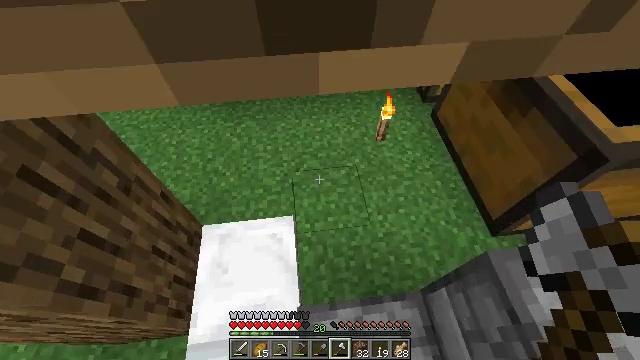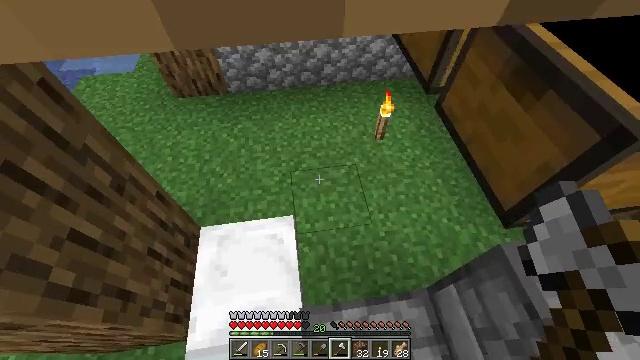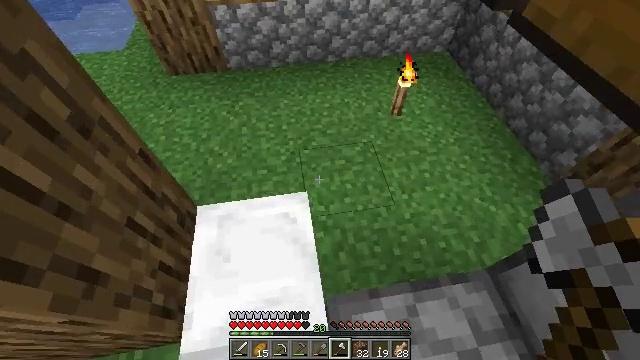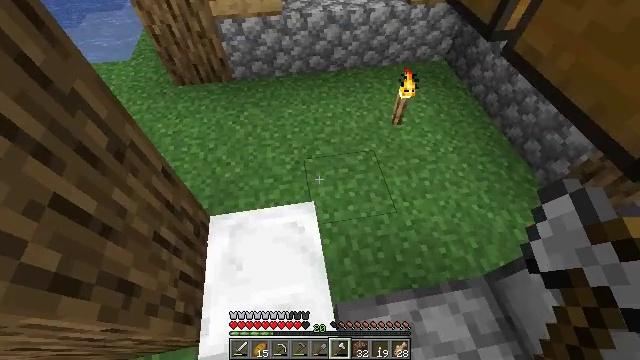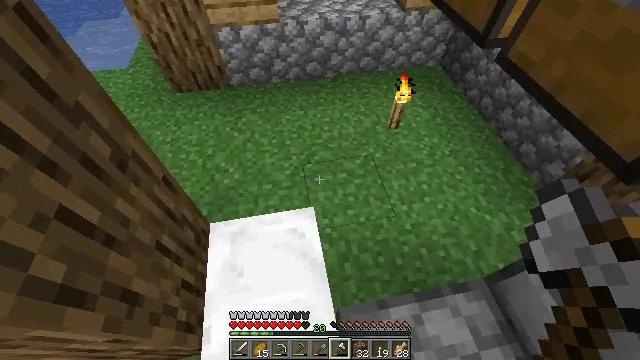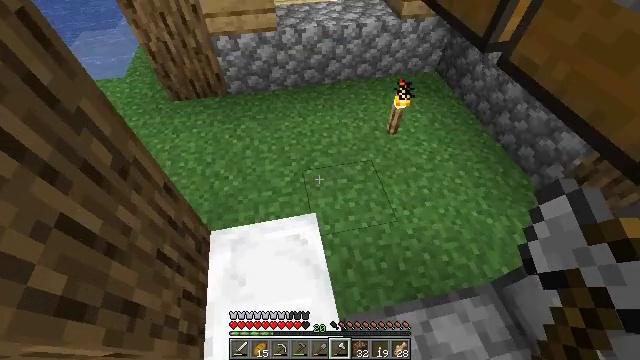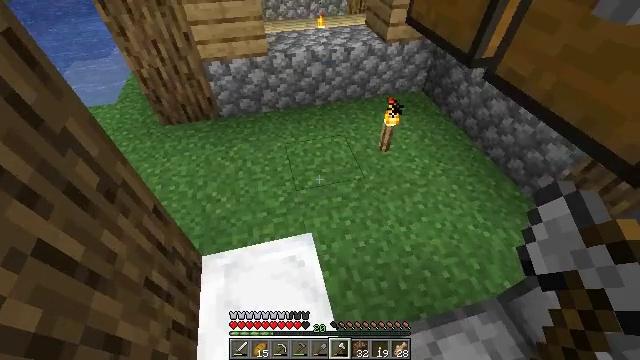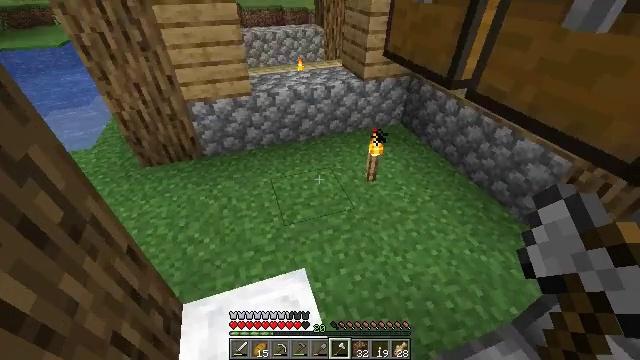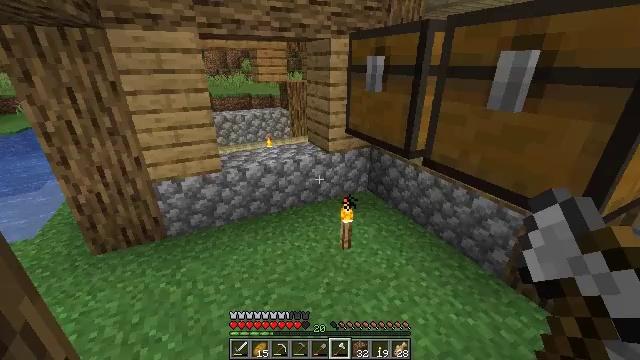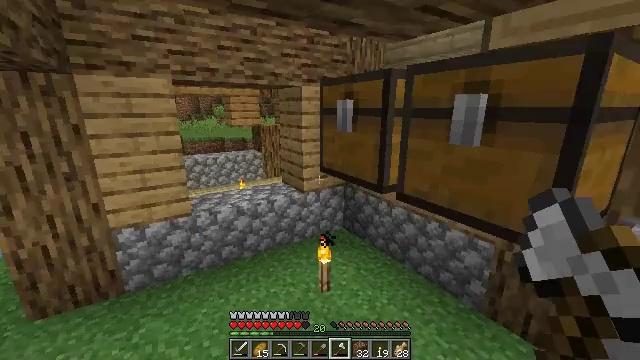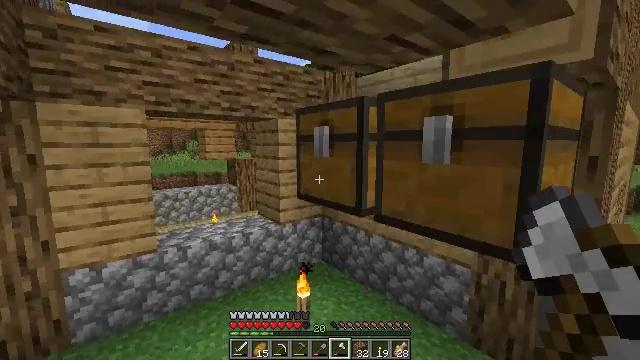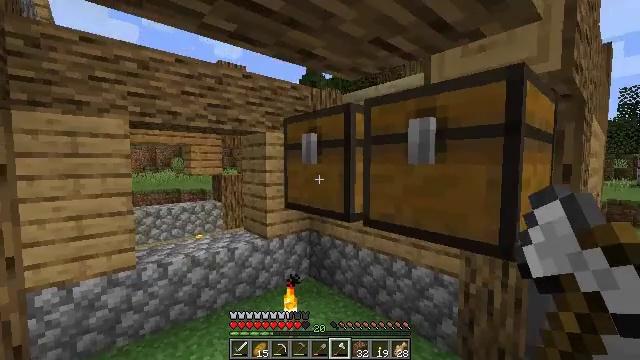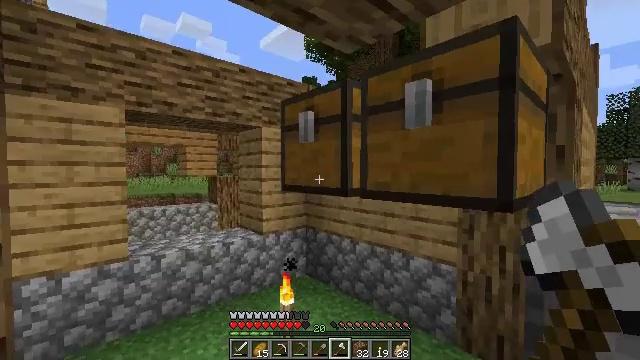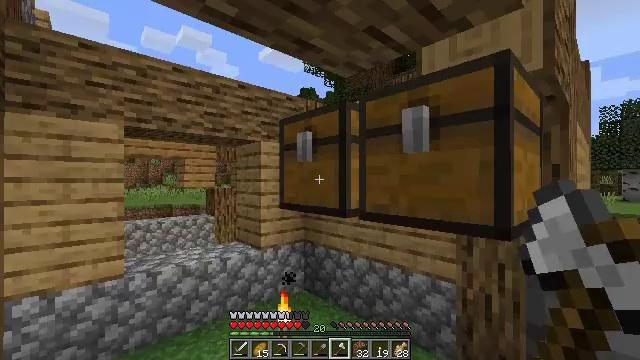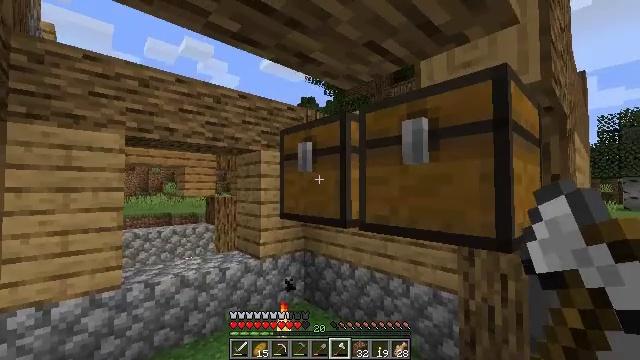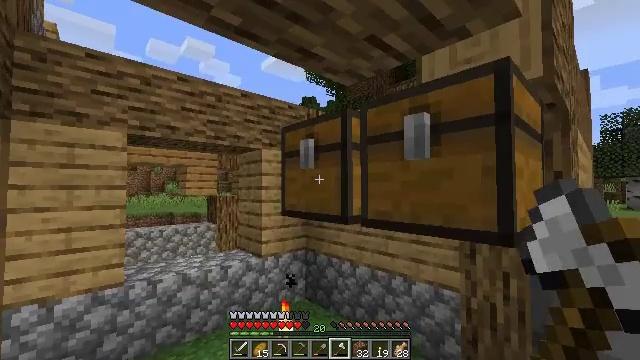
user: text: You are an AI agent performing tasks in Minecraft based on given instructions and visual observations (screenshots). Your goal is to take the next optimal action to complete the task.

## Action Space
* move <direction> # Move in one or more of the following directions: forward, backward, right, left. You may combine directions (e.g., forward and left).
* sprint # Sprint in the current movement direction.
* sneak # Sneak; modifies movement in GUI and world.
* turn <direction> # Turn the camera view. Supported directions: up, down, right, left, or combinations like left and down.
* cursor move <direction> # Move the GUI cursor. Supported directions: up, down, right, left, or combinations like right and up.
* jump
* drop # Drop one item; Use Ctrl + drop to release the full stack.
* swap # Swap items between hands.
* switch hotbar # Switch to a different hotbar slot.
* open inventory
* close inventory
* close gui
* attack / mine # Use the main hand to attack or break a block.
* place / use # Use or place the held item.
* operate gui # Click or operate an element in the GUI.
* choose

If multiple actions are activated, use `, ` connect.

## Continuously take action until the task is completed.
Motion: motion action
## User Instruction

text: Open your crafting grid to make bone meal.
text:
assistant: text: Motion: move forward, turn right
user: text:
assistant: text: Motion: move forward
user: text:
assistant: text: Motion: no_op
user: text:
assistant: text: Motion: turn right
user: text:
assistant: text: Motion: turn right and up
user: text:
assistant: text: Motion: turn right and up
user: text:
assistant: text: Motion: turn right and up
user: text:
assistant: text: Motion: turn right and up
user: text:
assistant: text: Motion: turn right and up
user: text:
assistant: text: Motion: turn right and up
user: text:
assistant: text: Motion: turn right and up
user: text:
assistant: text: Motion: turn up
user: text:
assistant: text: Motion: turn up
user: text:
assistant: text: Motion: turn up
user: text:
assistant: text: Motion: use / place
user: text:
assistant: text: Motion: use / place
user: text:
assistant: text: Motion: use / place
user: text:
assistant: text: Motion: use / place
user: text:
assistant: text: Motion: no_op
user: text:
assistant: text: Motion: no_op
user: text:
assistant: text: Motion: no_op
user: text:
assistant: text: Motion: no_op
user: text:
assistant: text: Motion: no_op
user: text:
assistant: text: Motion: no_op
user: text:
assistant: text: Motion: no_op
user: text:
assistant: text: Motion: no_op
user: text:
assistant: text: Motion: no_op
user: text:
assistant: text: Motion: cursor move up
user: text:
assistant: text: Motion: cursor move up
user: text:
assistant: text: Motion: no_op